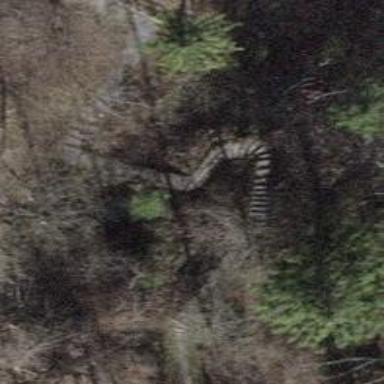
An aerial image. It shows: Path on ground-level bridge with grade 3 tracktype.